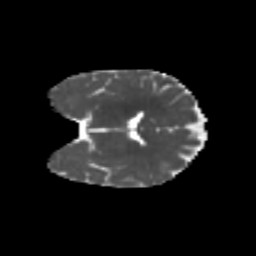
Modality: MD
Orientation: coronal
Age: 6
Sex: female
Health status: healthy